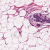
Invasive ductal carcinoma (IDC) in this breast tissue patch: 0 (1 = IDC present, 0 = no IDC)